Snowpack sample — Loveland Pass, Silver Plume, Colorado, USA (2/11/26, 12:00 PM MST)
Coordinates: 39.663, -105.886
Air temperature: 35 °F
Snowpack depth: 82 cm
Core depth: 20 cm
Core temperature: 17.6 °F
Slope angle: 13°, slope face: 12°
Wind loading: high
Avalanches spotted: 1
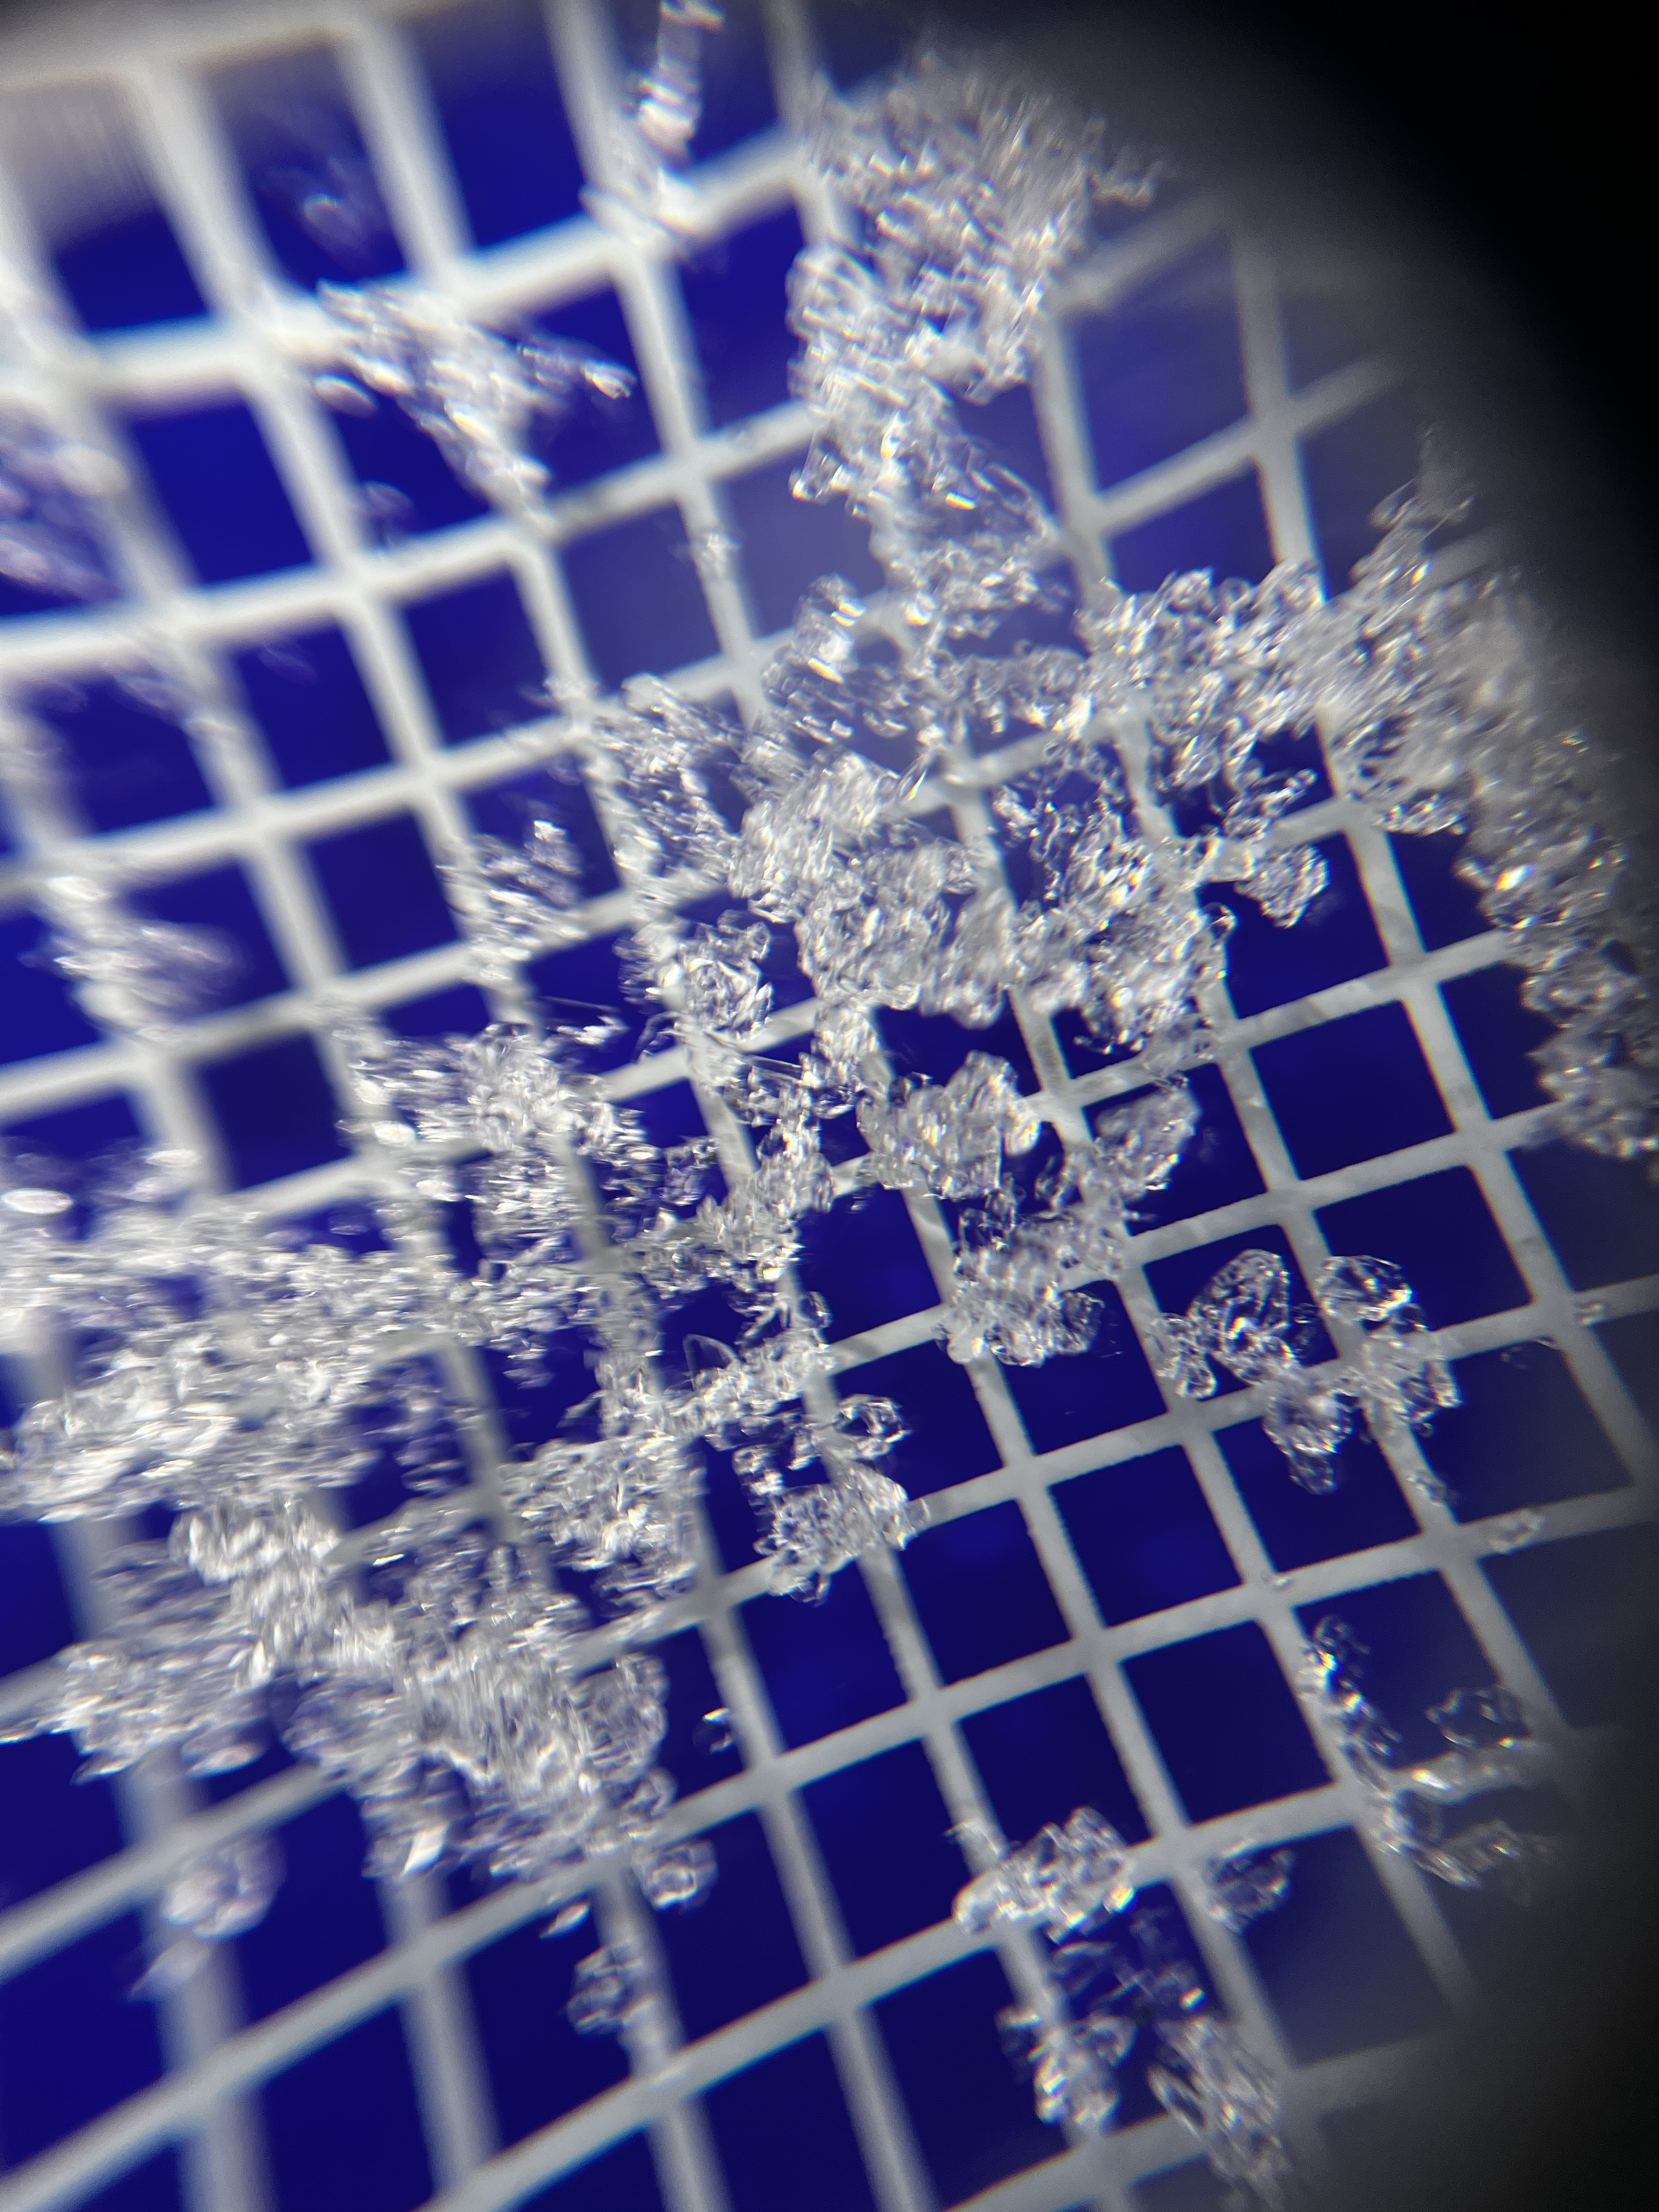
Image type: magnified_profile
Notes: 1 small avalanche spotted on the north side of the bowl, lots of wind loading